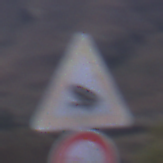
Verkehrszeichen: AmphibienwanderungRechts
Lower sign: VerbotUeberholenEinspurigeFahrzeuge
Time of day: Dusk
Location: Outdoor (Nature)
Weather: Clear
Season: NotSpecified
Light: Natural